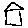
Label: house